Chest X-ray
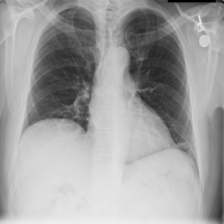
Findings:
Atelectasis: positive
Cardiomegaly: negative
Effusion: negative
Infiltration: negative
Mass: negative
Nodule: negative
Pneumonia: negative
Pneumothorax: negative
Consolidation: negative
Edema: negative
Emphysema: negative
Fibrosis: negative
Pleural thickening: negative
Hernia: negative